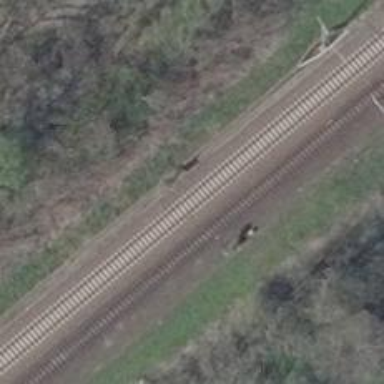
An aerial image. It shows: Electrified railway with contact line running along embankment.